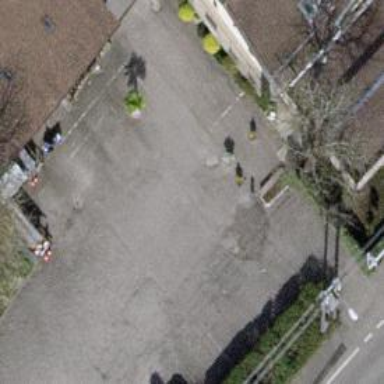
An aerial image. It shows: Road serving as parking aisle.